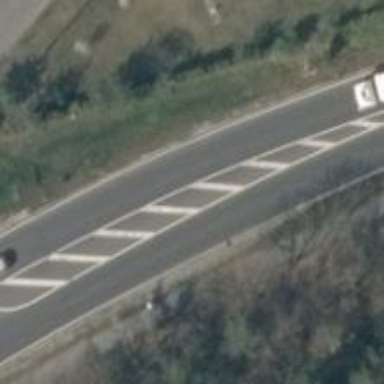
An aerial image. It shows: Primary road with asphalt surface.